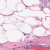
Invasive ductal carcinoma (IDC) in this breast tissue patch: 0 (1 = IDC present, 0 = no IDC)